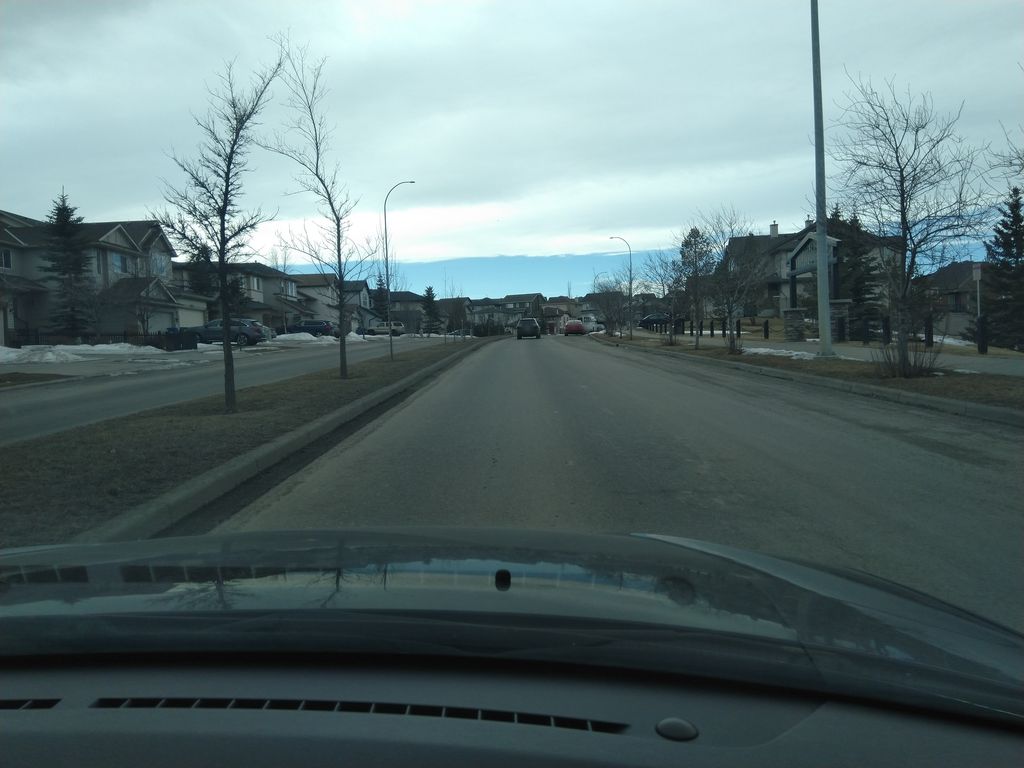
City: calgary